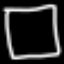
Label: square